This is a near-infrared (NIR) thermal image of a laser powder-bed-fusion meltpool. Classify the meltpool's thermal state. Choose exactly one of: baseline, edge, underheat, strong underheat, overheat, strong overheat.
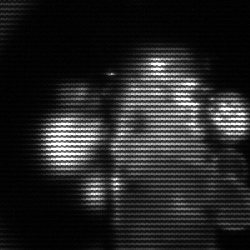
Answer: strong underheat